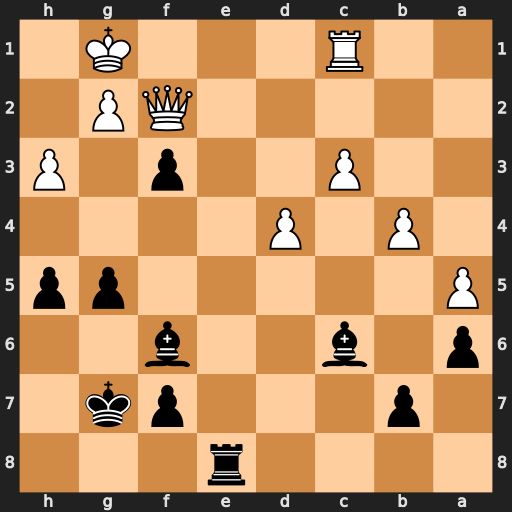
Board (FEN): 4r3/1p3pk1/p1b2b2/P5pp/1P1P4/2P2p1P/5QP1/2R3K1
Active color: b
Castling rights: -
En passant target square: -
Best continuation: Re2 gxf3 Rxf2